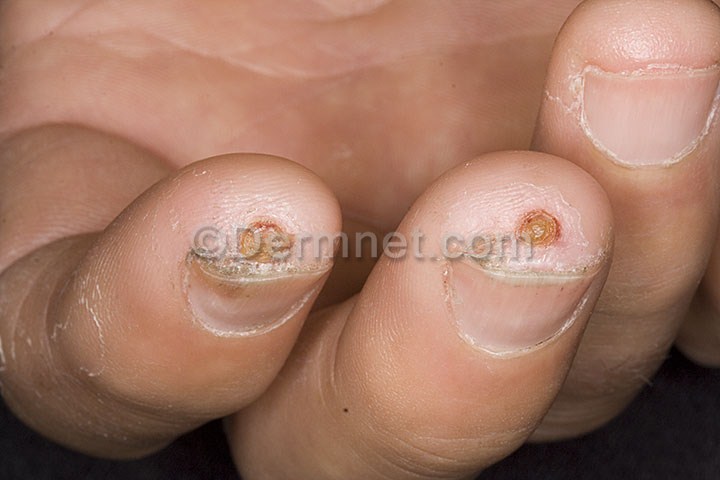
Disease: Lupus and other Connective Tissue diseases